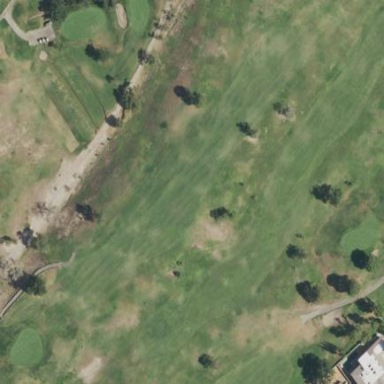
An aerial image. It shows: Golf fairway surrounded by grass.